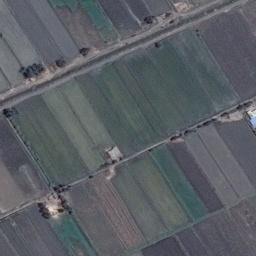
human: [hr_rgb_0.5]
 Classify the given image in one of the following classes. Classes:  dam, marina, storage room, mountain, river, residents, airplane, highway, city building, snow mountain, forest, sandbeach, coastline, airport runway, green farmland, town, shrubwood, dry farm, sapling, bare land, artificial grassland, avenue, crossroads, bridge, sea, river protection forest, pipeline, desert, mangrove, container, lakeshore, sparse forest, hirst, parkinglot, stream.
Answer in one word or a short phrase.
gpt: green farmland